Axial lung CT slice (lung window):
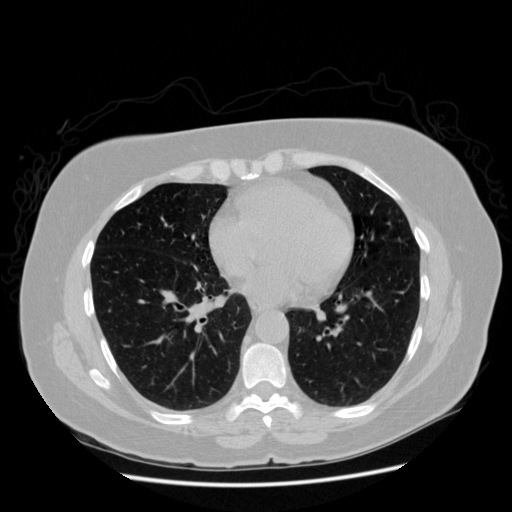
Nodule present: no